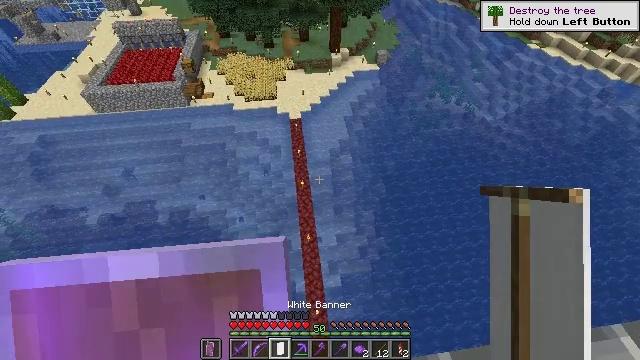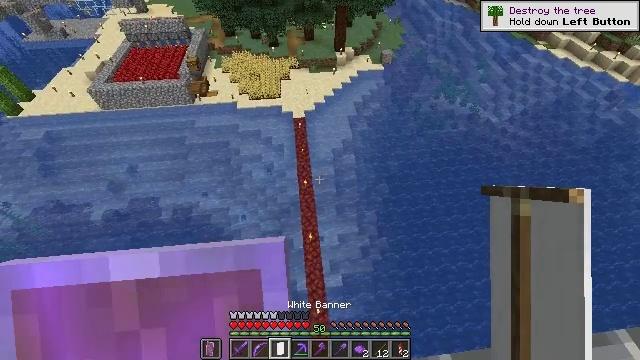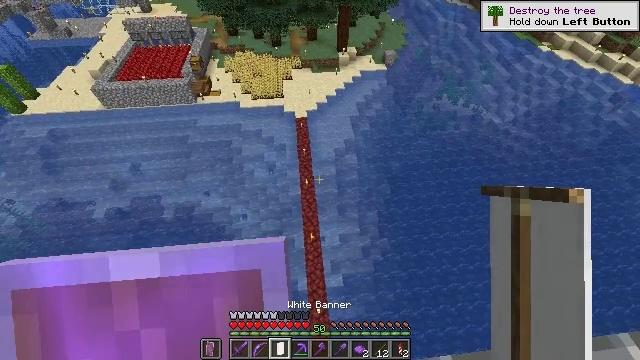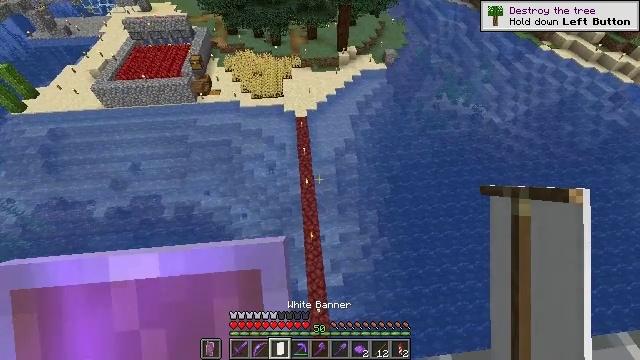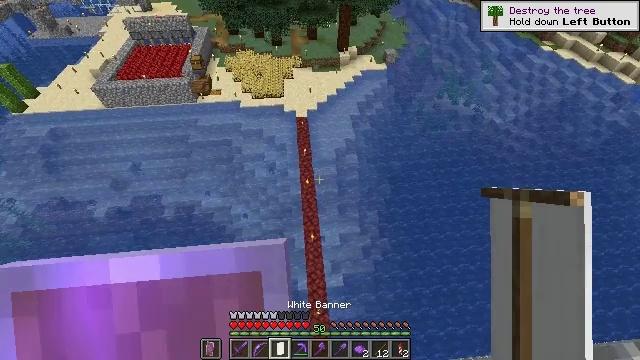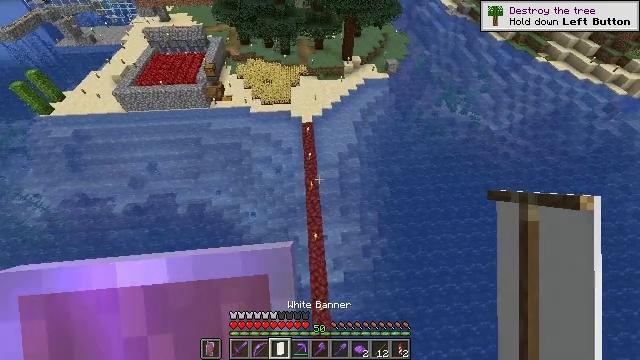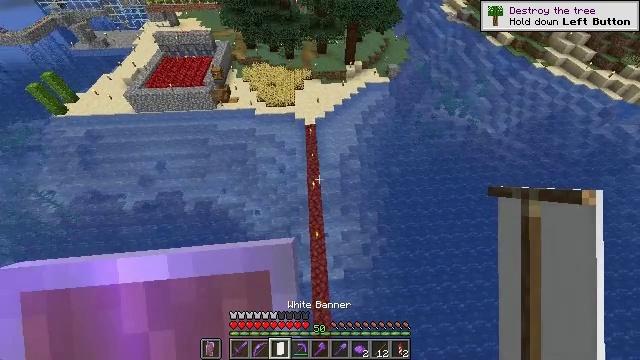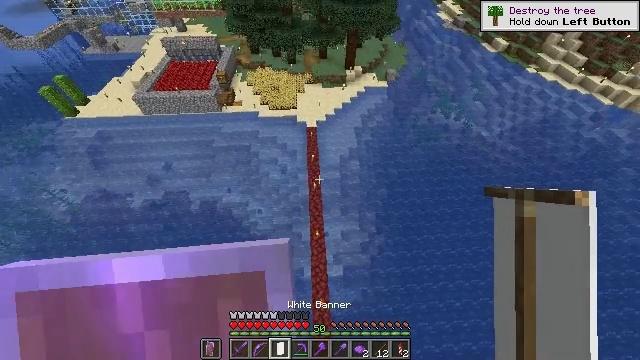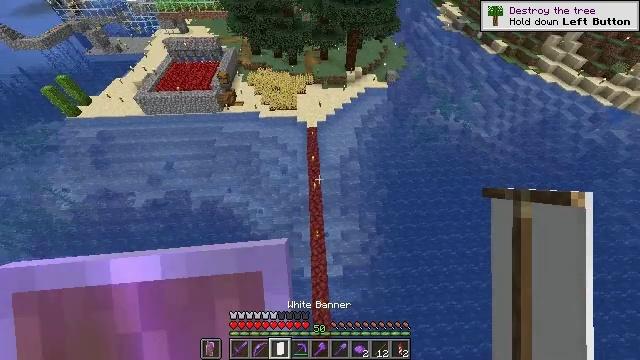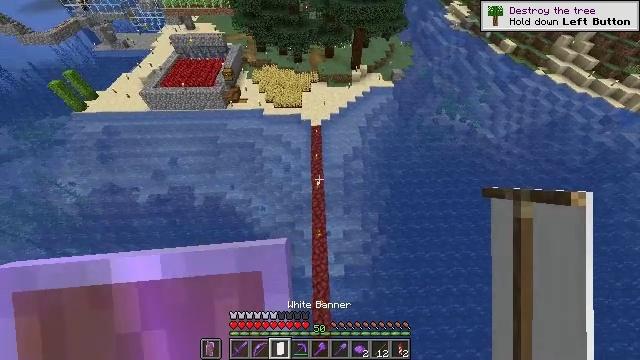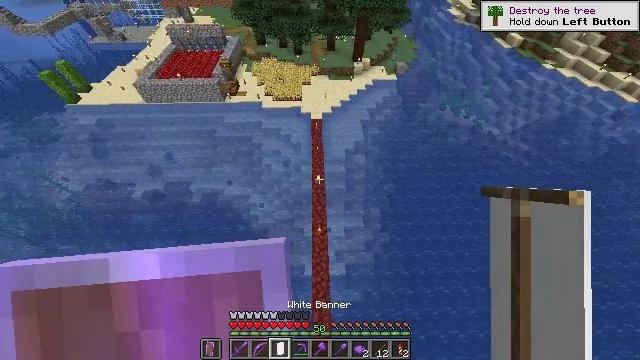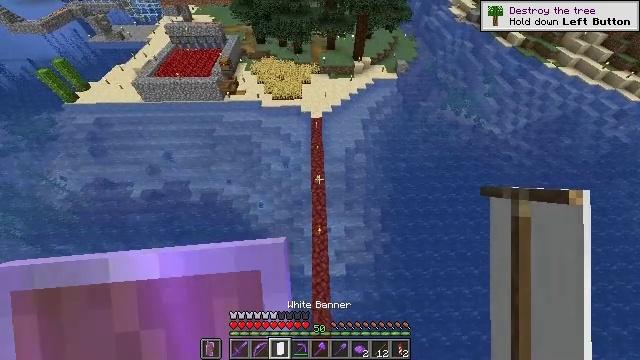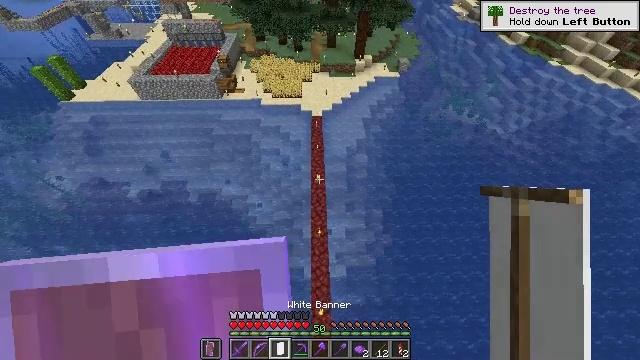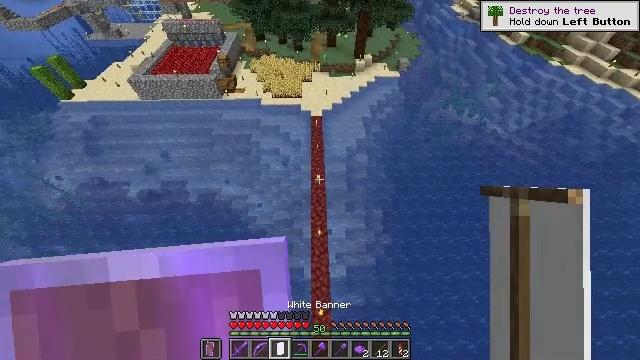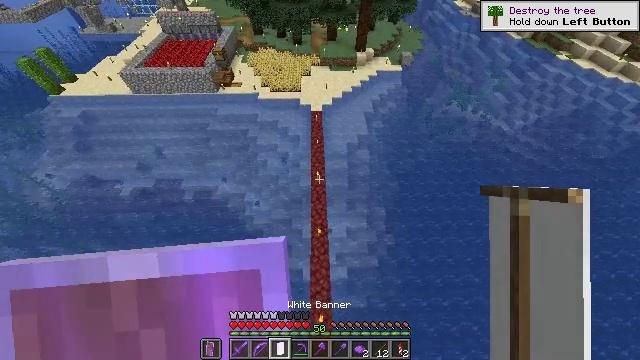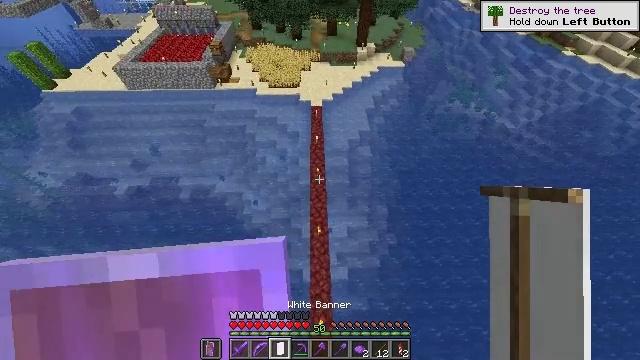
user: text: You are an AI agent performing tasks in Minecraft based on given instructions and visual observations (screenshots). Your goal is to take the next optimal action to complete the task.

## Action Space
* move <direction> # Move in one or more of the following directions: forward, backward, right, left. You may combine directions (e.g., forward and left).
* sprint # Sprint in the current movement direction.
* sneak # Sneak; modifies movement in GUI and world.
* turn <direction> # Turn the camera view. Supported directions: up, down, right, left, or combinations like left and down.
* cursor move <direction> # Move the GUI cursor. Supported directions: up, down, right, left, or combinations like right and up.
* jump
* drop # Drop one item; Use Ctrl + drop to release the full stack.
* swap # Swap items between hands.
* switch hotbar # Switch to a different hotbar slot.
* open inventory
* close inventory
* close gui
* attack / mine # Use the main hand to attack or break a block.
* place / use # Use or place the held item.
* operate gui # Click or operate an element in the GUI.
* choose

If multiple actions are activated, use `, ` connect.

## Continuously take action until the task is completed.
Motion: motion action
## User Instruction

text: Remove a white banner from the inventory.
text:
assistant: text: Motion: turn left
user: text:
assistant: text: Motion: no_op
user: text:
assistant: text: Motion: no_op
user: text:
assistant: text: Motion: move forward, sprint
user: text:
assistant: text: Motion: move forward, sprint, turn left
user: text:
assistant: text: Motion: move forward, sprint
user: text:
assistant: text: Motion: move forward, sprint
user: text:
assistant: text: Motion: move forward, sprint
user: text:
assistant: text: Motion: move forward, sprint, turn left, jump
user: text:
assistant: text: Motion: move forward, sprint, jump
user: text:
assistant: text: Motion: move forward, sprint, jump
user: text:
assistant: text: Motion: move forward, sprint, jump
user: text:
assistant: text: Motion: move forward, sprint
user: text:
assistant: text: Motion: move forward, sprint
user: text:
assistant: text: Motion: move forward, sprint
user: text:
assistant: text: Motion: move forward, sprint
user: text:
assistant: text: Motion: move forward, sprint, turn left
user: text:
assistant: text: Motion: move forward, sprint, turn up, jump
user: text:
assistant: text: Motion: move forward, sprint, turn up, jump
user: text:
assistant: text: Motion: move forward, sprint, turn up, jump
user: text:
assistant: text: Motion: move forward, sprint, turn up, jump
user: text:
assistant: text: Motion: move forward, sprint, turn up, jump
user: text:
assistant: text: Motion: move forward, sprint, turn up, jump
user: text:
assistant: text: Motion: move forward, sprint, turn up, jump
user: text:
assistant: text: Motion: move forward, sprint, turn up, jump
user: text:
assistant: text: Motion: move forward, sprint, turn right and up, jump
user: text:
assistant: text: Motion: move forward, sprint, turn right and up, jump
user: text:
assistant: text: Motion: move forward, sprint, jump
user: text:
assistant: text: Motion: move forward, sprint, jump
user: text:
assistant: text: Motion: move forward, sprint, jump